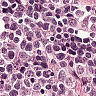
Metastatic tissue present: no